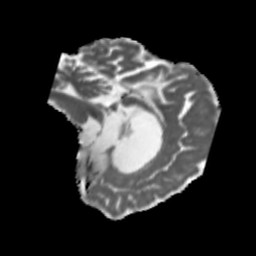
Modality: MD
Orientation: sagittal
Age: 71
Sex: female
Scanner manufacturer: siemens
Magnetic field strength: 3 T
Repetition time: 5.47 s
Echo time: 0.0854 s